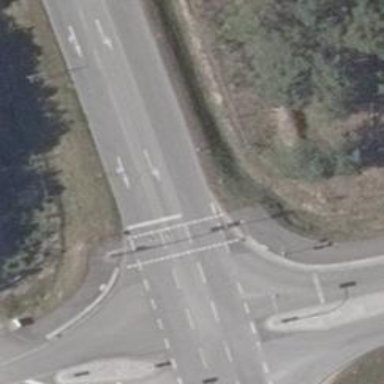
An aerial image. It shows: Asphalt motorway categorized as trunk road.